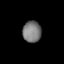
Tissue: lung
Cell type: Epithelial cells
Senescence score: 0.15
Nuclear area (px): 387
Mean DAPI intensity: 121.434